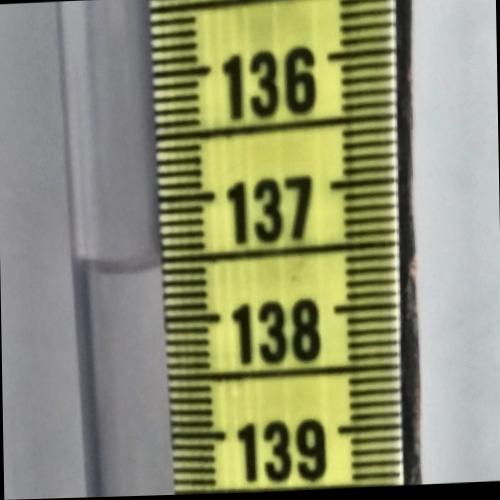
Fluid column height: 137.5 cm